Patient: sex F, age 73
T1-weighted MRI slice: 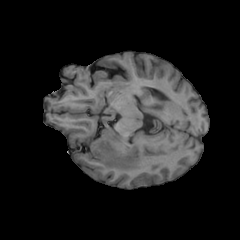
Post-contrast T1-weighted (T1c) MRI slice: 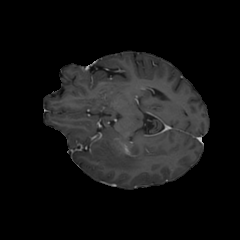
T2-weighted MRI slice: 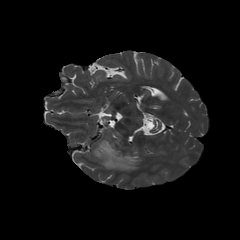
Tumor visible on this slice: yes
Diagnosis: Glioblastoma, IDH-wildtype
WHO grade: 4